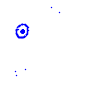
Particle: electron